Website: macys
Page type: payment
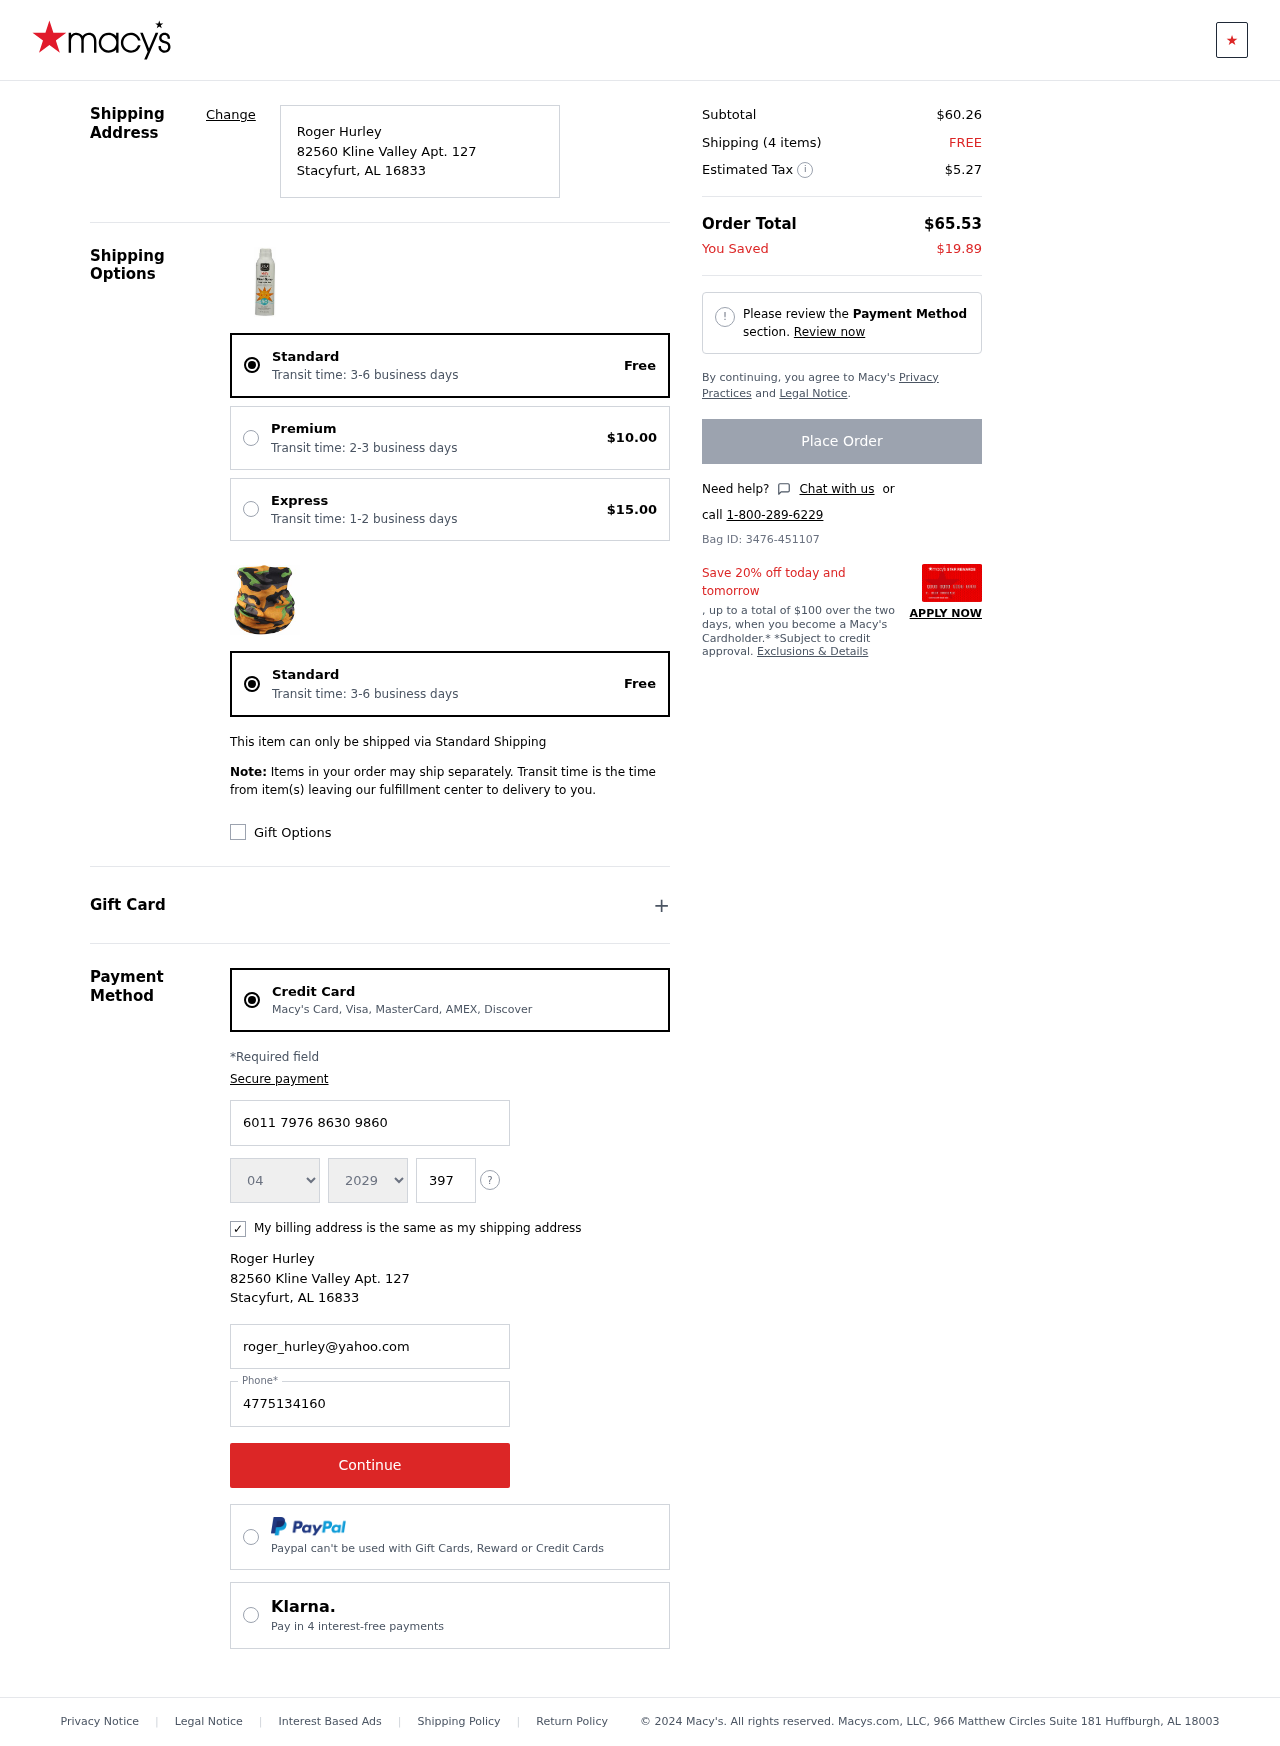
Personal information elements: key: PII_CARD_CVV
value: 397
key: PII_CARD_EXPIRY_MONTH
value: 04
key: PII_CARD_EXPIRY_YEAR
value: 29
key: PII_CARD_NUMBER
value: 6011 7976 8630 9860
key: PII_CITY
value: Stacyfurt
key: PII_EMAIL
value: roger_hurley@yahoo.com
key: PII_FULLNAME
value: Roger Hurley
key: PII_PHONE
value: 4775134160
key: PII_POSTCODE
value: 16833
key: PII_STATE_ABBR
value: AL
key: PII_STREET
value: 82560 Kline Valley Apt. 127
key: PII_FULLNAME2
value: Roger Hurley
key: PII_STREET2
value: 82560 Kline Valley Apt. 127
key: PII_CITY2
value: Stacyfurt
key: PII_STATE_ABBR2
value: AL
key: PII_POSTCODE2
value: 16833
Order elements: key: ORDER_DELIVERY_DATE
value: Transit time: 3-6 business days
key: ORDER_SHIPPING_STANDARD
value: Free
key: ORDER_SHIPPING_PREMIUM
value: $10.00
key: ORDER_SHIPPING_EXPRESS
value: $15.00
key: ORDER_DELIVERY_DATE2
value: Transit time: 3-6 business days
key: ORDER_SHIPPING_STANDARD2
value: Free
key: ORDER_SUBTOTAL
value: $60.26
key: ORDER_NUM_ITEMS
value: Shipping (4 items)
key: ORDER_SHIPPING_COST
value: FREE
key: ORDER_TAX
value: $5.27
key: ORDER_TOTAL
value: $65.53
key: ORDER_SAVINGS
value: $19.89
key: ORDER_ID
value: Bag ID: 3476-451107